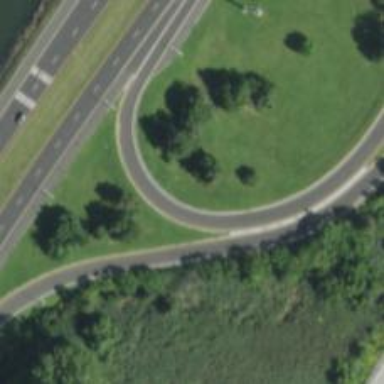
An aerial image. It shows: Trunk link highway.